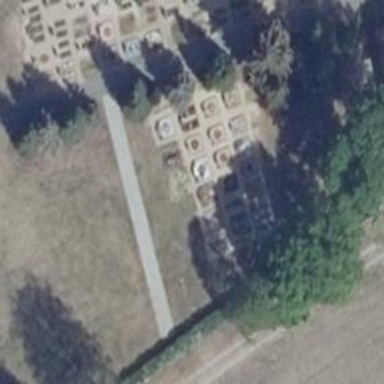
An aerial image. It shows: Grave yard.